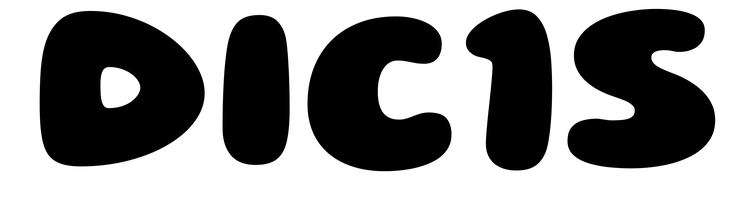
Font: Gluten_ExtraBold